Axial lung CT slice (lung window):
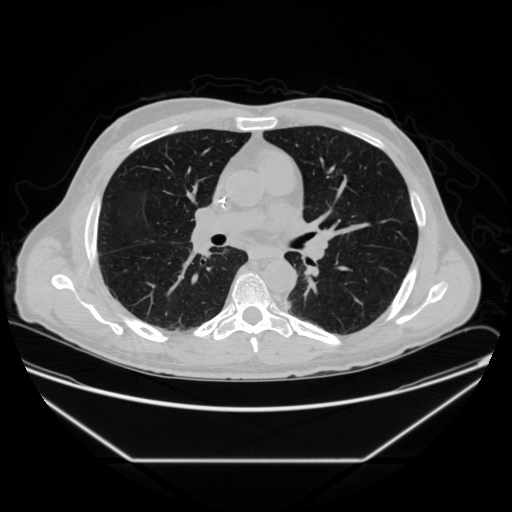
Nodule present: no